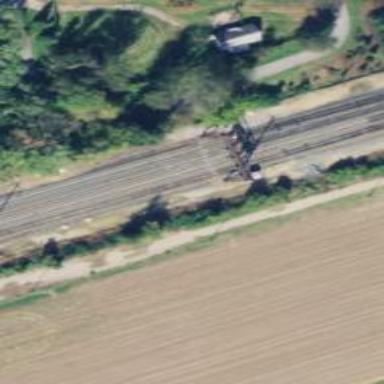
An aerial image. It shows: Railway signal.